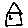
Label: house